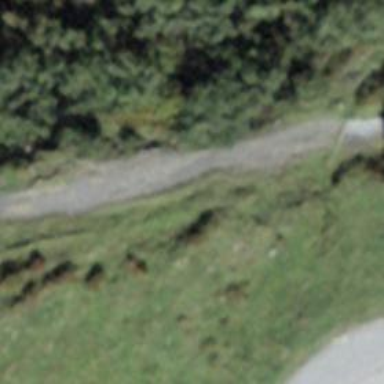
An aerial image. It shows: Path on the ground.